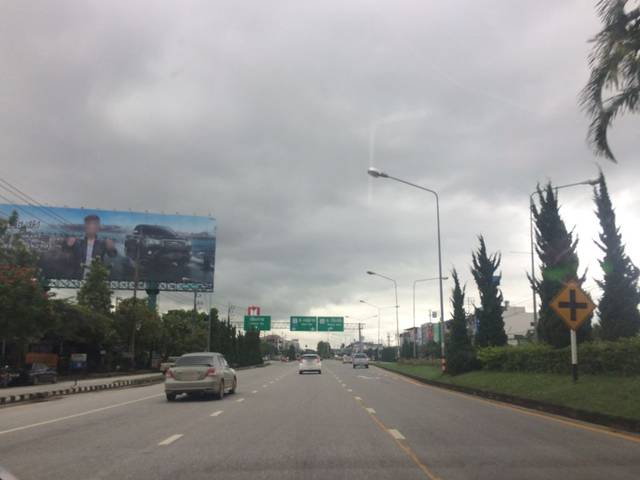
Region: Thailand
Coordinates: 19.896, 99.838